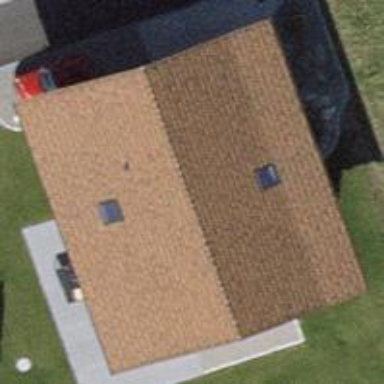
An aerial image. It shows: Detached building with gabled roof.